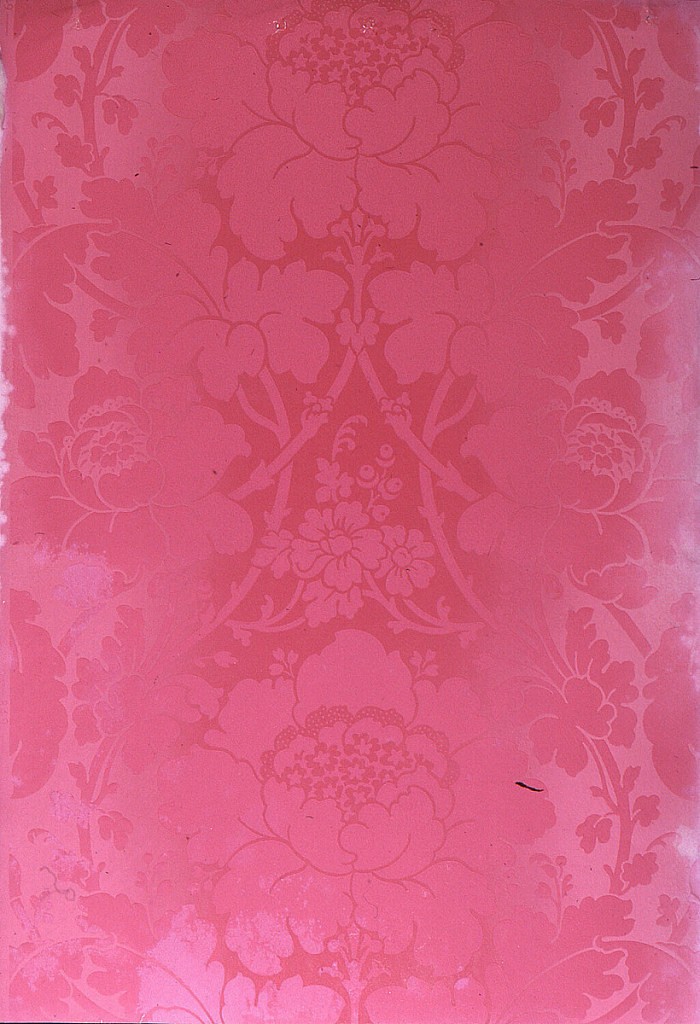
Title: Sidewall - sample
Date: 1906–08
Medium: Machine-printed
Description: Damask-like design. All-over pattern of large pink flowers on vines. Printed on lighter pink background.